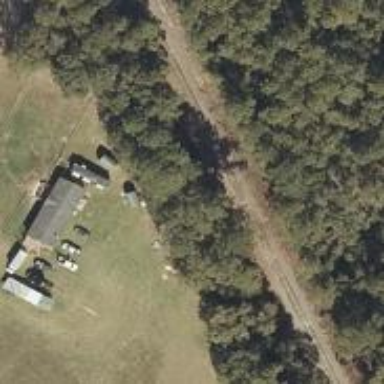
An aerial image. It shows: Railway track.